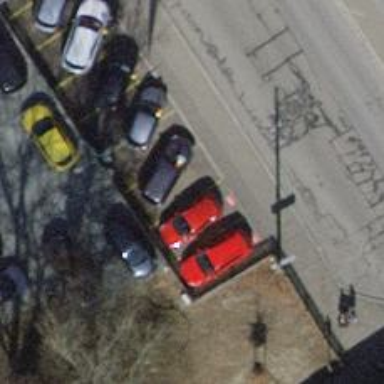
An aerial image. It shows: Car-sharing service available at this location.